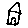
Label: house